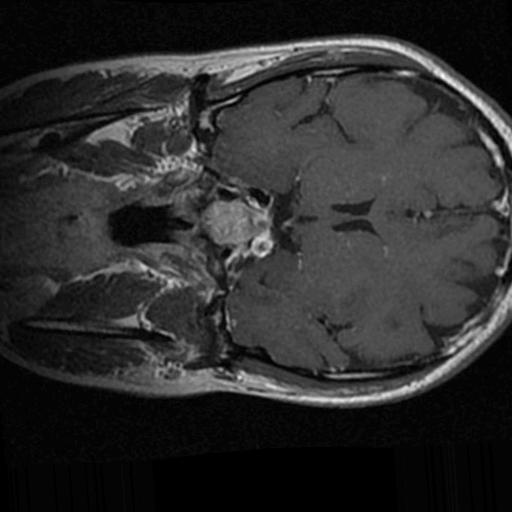
Label: brain_tumor